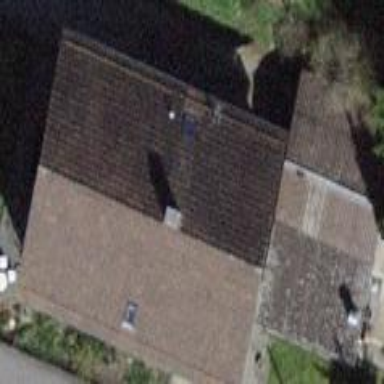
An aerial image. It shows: Building with tiled roof.